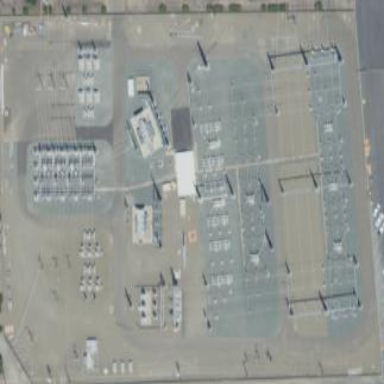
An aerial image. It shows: Power substation.